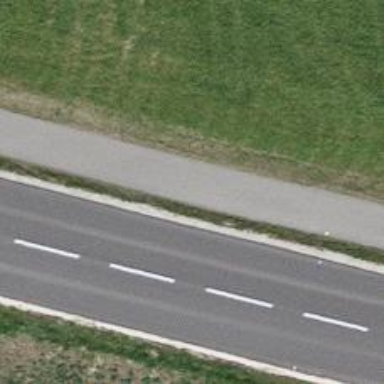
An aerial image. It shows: Asphalt cycleway.